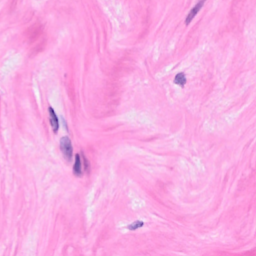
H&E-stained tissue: Breast